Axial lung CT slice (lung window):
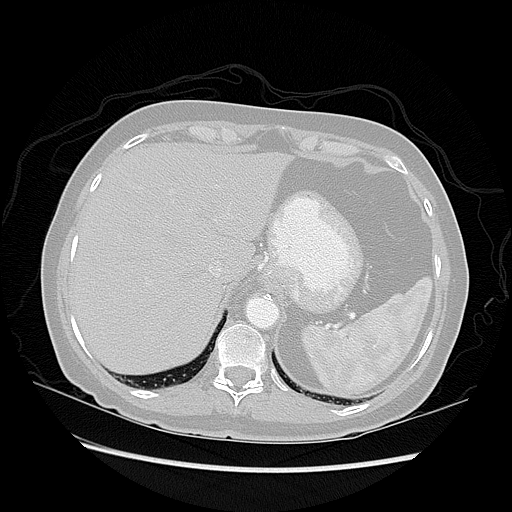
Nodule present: no